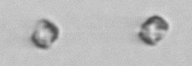
Label: Thalassiosira_sp_aff_mala